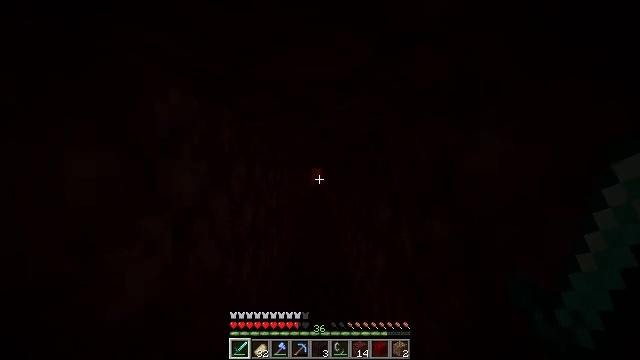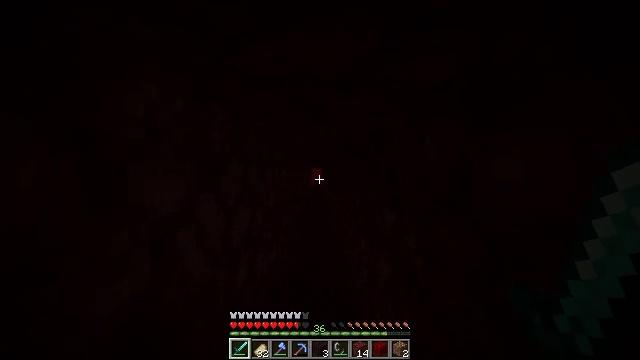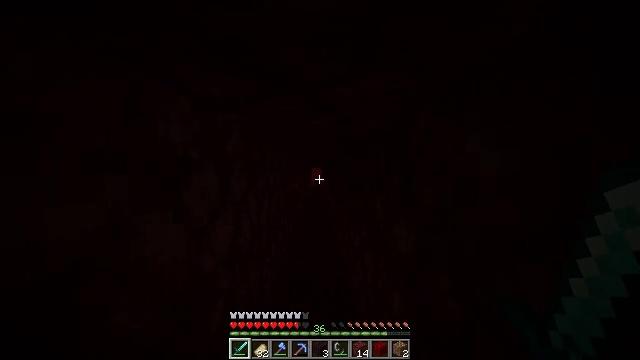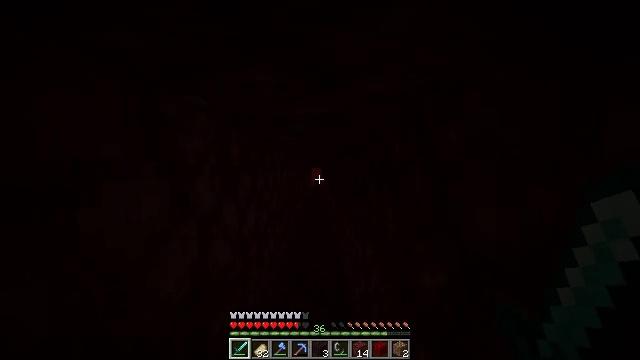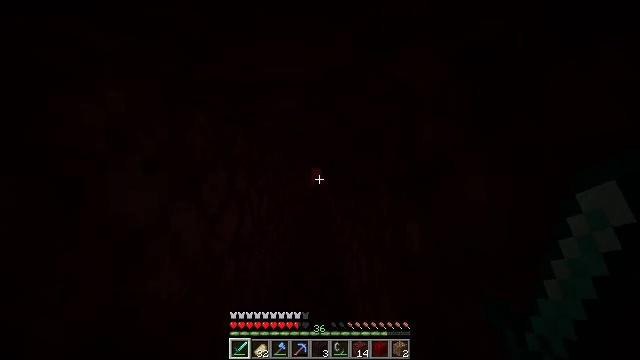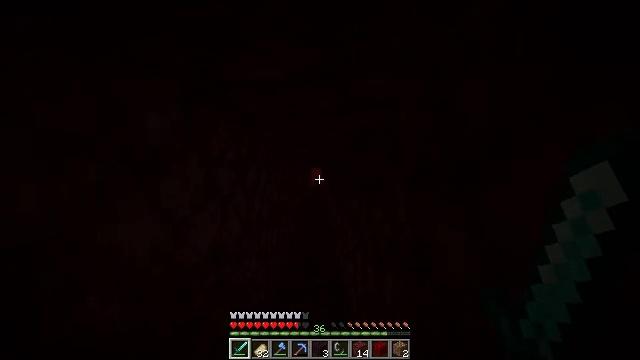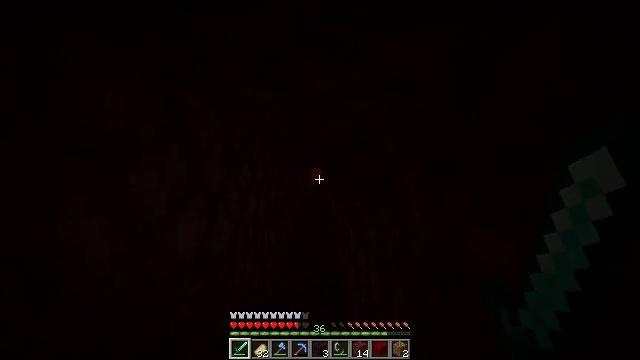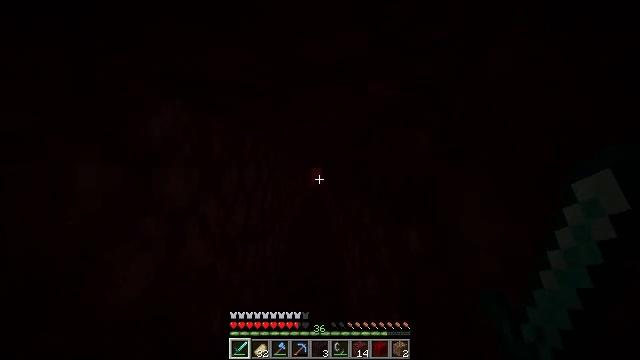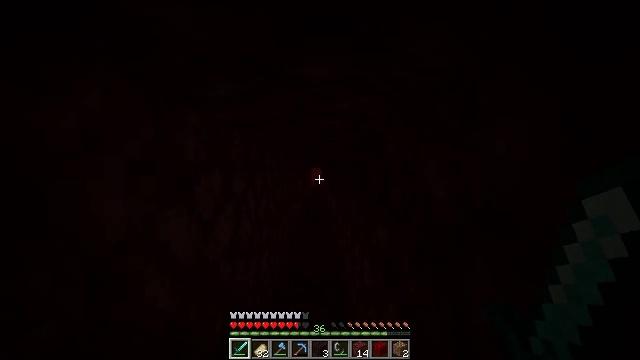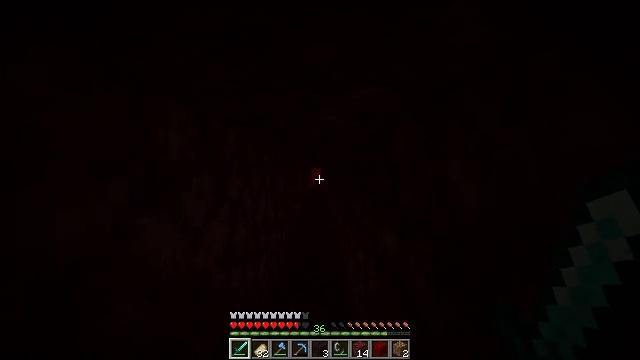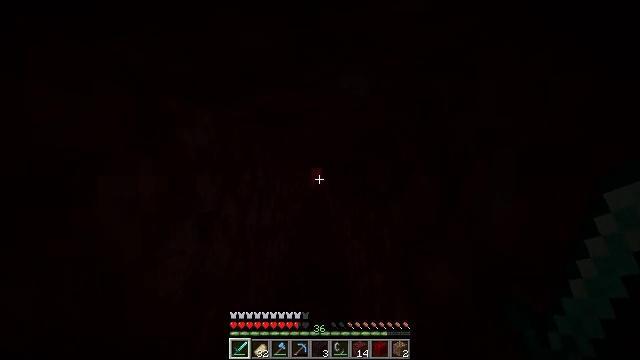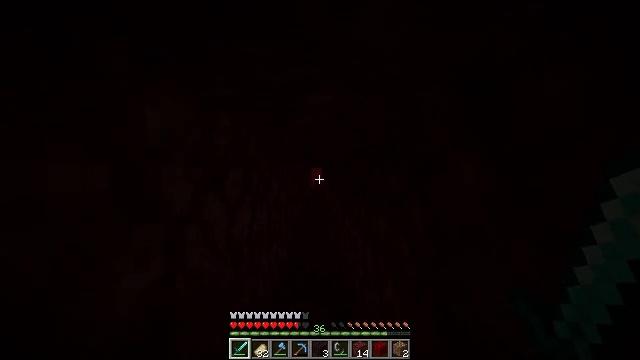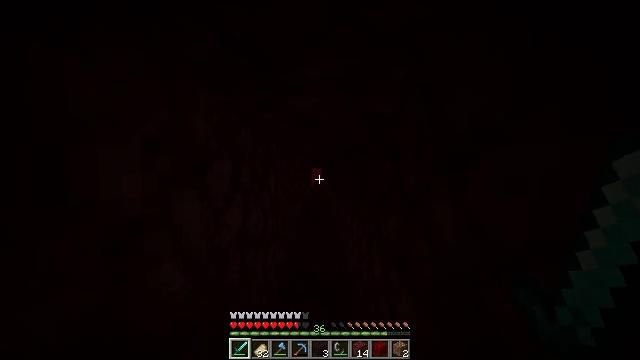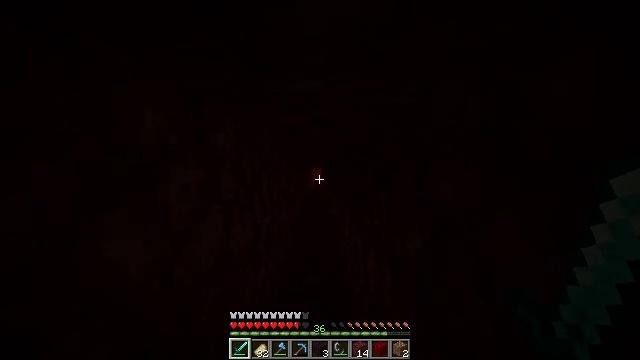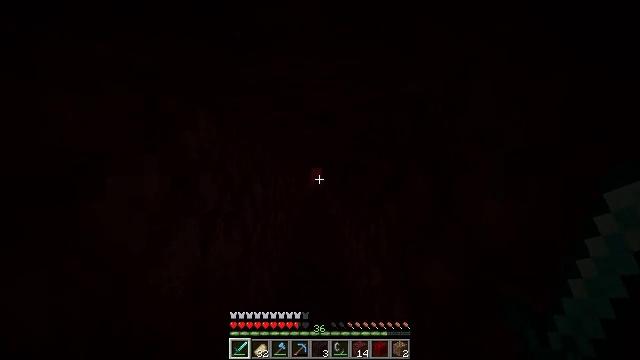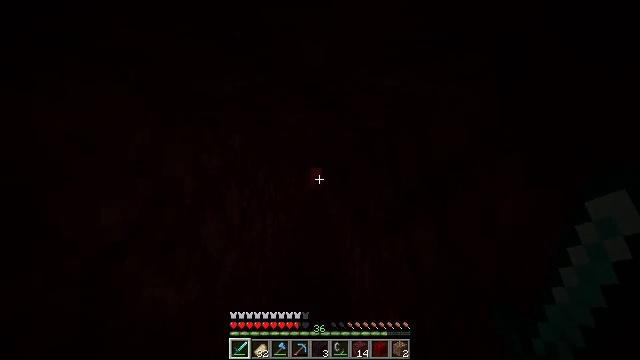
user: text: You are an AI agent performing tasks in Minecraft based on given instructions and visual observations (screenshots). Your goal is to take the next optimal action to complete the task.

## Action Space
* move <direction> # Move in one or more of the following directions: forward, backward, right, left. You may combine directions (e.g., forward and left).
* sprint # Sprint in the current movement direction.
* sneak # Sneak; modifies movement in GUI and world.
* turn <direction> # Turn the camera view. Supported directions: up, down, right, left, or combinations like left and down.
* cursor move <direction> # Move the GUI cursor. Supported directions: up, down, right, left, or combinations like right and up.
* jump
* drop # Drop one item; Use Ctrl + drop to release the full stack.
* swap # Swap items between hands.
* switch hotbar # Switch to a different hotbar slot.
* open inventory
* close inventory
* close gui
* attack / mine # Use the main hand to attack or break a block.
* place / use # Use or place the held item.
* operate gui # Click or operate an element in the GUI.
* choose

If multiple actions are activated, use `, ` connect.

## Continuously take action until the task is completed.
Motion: motion action
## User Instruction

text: Craft a brewing stand.
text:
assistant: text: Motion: move forward
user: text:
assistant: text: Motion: move forward
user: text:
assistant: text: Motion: move forward
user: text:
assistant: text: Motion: move forward
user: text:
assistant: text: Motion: move forward
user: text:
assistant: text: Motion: move forward
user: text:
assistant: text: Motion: move forward
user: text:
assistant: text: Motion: move forward
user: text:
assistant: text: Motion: move forward
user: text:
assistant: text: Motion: move forward
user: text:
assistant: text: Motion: move forward
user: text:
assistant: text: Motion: move forward
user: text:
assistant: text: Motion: move forward
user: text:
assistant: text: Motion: move forward
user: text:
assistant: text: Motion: move forward
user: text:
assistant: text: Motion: move forward
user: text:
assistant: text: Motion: move forward
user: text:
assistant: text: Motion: move forward
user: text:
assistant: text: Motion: move forward
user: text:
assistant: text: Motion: move forward
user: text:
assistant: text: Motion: move forward
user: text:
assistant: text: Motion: move forward
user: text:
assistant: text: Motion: move forward
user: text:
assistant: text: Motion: move forward
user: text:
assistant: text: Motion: move forward
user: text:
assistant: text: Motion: move forward
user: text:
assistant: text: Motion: move forward
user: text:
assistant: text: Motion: move forward
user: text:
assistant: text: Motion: move forward
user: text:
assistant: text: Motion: move forward